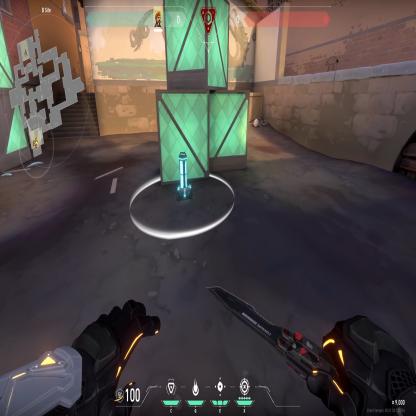
Label: planted spike